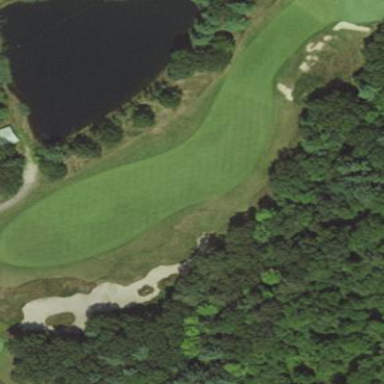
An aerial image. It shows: Rough area in golf course.